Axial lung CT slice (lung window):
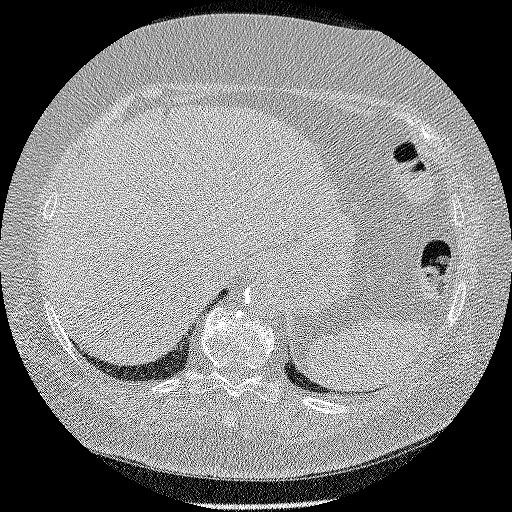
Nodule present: no